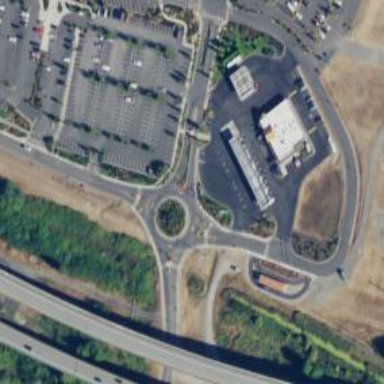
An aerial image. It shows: Unclassified road that forms roundabout at the junction.